Question: I have a C++ program to do a basic TPM_GetCapabilities Through TPM Base Services and the Windows 7 SDK.
I've setup the program below
'''
int _tmain(int argc, _TCHAR* argv[])
{
TBS_CONTEXT_PARAMS pContextParams;
TBS_HCONTEXT hContext;
TBS_RESULT rv;
pContextParams.version = TBS_CONTEXT_VERSION_ONE;
rv = Tbsi_Context_Create(&pContextParams, &hContext);
printf("
1 RESULT : %x STATUS : %x", rv, hContext);
BYTE data[200] =
{0,0xc1, /* TPM_TAG_RQU_COMMAND */
0,0,0,18, /* blob length, bytes */
0,0,0,0x65, /* TPM_ORD_GetCapability */
0,0,0,0x06, /* TPM_CAP_VERSION */
0,0,0,0}; /* 0 bytes subcap */
BYTE buf[4000];
UINT32 len = 4000;
rv = Tbsip_Submit_Command(hContext,0,TBS_COMMAND_PRIORITY_NORMAL,data,18,buf,&len);
//CAPABILITY_RETURN* retVal = new CAPABILITY_RETURN(buf);
//printf("
2 Response Tag: %x Output Bytes: %x",tag,);
printf("
2 RESULT : %x STATUS : %x
", rv, hContext);
printBuf(buf,len);
rv = Tbsip_Context_Close(hContext);
printf("
3 RESULT : %x STATUS : %x", rv, hContext);
'''
My Return Buffer looks like:
'''
00:C4:00:00:00:12:00:00:00:00:00:00:00:04:01:01:00:00
'''
According to this doc, Section 7.1 TPM_GetCapability I should get the following:

Looking at my output buffer, I am getting TPM_TAG_RSP_COMMAND,a value of 18 for my paramSize, 0 for my TPM_RESULT, 0x...04 for ordinal (Not sure what this is supposed to mean.) then 1,1,0,0 for my final bits. I'm at a loss as to how to decipher this.
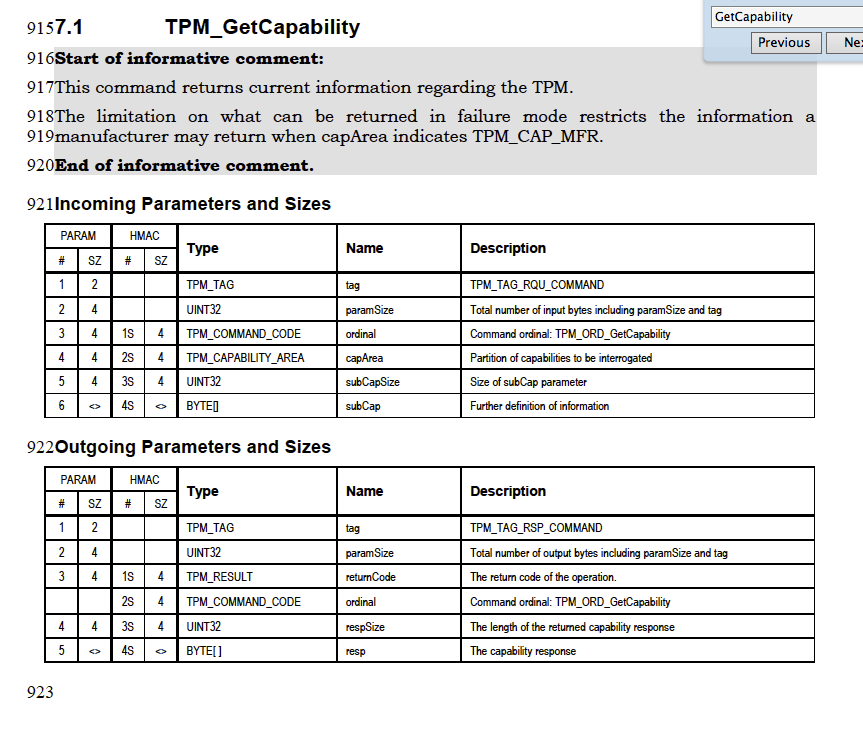
Answer: # The answer to your question:
You don't get a response.
1. The response is perfectly fine, there is nothing nonstandard in it. It looks exactly like it is defined in the spec.
2. The response' content resp you get is also what is to be expected. A Standard conform TPM has to answer with 01 01 00 00 when asked for TPM_CAP_VERSION.
# Why?
First of all: The line stating 'TPM_COMMAND_CODE ordinal' is part of the response.
It has no 'PARAM #' and no 'PARAM SZ'. It is only relevant for calculating the HMAC of the response.
So the response is the following:
'''
00 C4 tag
00 00 00 12 paramSize
00 00 00 00 returnCode
00 00 00 04 respSize
01 01 00 00 resp
'''
You asked for the capability 'TPM_CAP_VERSION'. Here is what the spec says:
'''
Value: 0x00000006
Capability Name: TPM_CAP_VERSION
Sub cap: Ignored
TPM_STRUCT_VER structure.
The major and minor version MUST indicate 1.1.
The firmware revision MUST indicate 0.0.
The use of this value is deprecated, new software SHOULD
use TPM_CAP_VERSION_VAL to obtain version and revision information
regarding the TPM.
'''
So when you decode 'resp', which is a 'TPM_STRUCT_VER', you get the following:
'''
typedef struct tdTPM_STRUCT_VER {
BYTE major; // ==> 1
BYTE minor; // ==> 1
BYTE revMajor; // ==> 0
BYTE revMinor; // ==> 0
} TPM_STRUCT_VER;
'''
So 1.1 and 0.0, exactly according to specification.